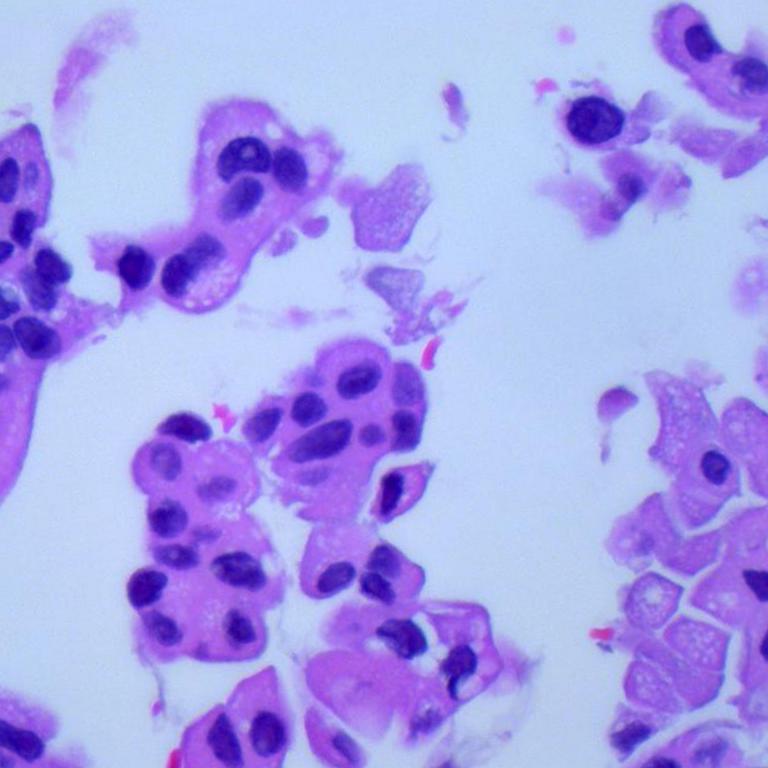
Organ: lung
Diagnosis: adenocarcinomas